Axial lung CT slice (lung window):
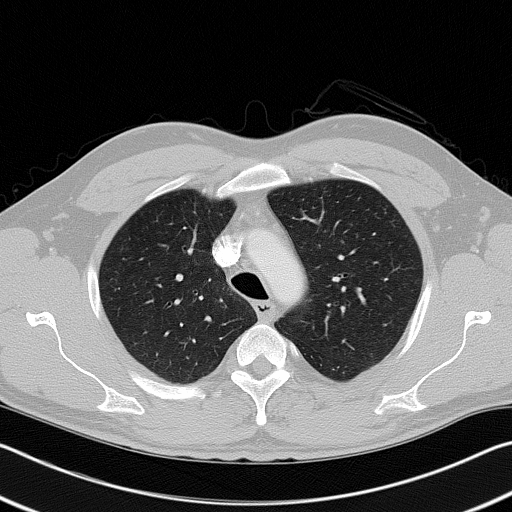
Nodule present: no